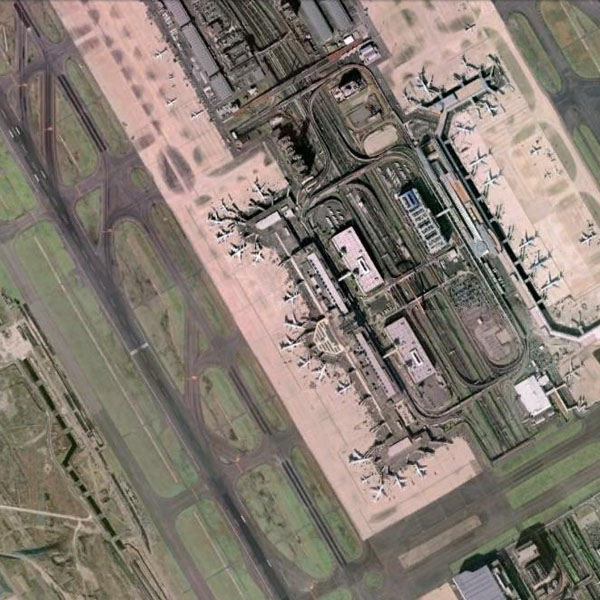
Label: Airport